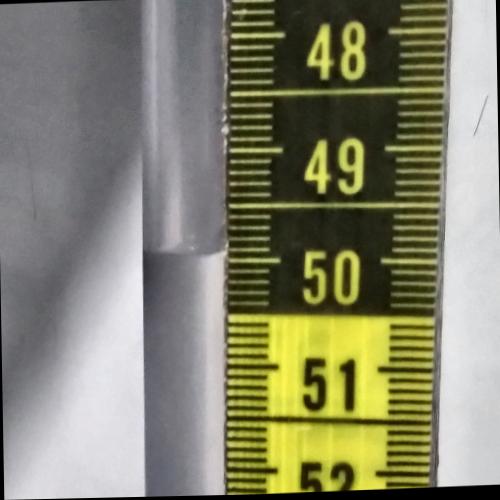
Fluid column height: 49.9 cm